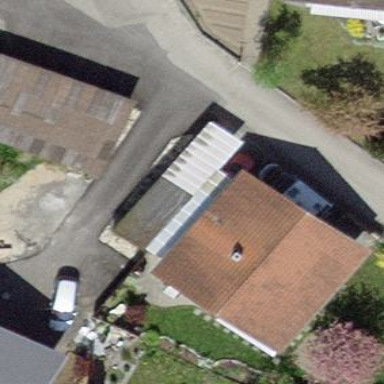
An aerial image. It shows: Garage.